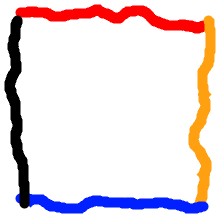
Shape: square